Question: <URL>
In IE11, if you make a simple drop-down list such as the following,
'''
<select>
<option>1</option>
<option>2</option>
<option>3</option>
<option>4</option>
<option>5</option>
<option>6</option>
</select>
'''
It doesn't display properly.

For some reason, the selected element stays at the header and forces everything else above it. Is this a bug? How do I get the select dropdowns to work properly in IE?
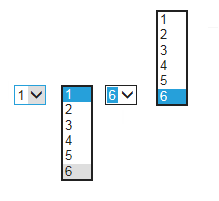
Answer: It is not a bug, that is just the way that IE 11 styles their dropdown box. One way of to get all of your dropdowns to have cross-browser compatibility is to design your own option; or better yet use a plug-in. For example, <URL>.
EDIT: See this <URL>.